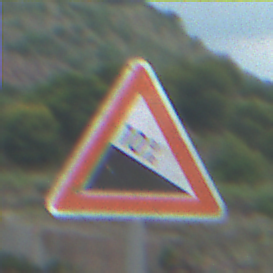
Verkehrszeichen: Gefaelle10
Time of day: MorningAfternoon
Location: Outdoor (Nature)
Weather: PartlyCloudy
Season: NotSpecified
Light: Natural